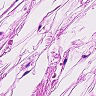
Metastatic tissue present: no